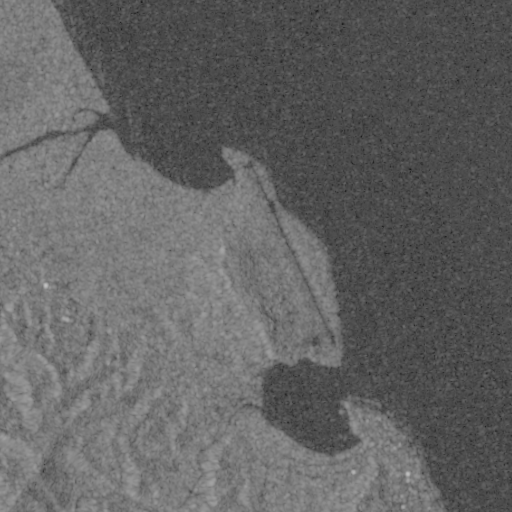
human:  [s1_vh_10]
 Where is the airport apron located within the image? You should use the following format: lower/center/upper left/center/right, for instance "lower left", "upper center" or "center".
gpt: The airport apron is located in the lower center of the image.
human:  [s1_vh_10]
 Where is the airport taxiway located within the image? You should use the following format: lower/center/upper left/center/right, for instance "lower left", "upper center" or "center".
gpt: The airport taxiway is located in the lower center of the image.
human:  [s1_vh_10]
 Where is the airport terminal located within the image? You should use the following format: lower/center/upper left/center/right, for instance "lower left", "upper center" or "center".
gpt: The airport terminal is located in the lower center of the image.
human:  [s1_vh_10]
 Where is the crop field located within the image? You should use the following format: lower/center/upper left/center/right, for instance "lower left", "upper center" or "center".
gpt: The crop field is located in the upper left of the image.
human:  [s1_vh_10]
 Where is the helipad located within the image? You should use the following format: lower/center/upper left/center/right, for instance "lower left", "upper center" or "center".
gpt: The helipad is located in the lower center of the image.
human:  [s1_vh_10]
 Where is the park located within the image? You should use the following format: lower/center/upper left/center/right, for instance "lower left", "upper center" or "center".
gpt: The park is located in the lower right of the image.
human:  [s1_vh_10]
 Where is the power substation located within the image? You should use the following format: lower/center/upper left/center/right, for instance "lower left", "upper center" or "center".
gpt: The power substation is located in the center left of the image.
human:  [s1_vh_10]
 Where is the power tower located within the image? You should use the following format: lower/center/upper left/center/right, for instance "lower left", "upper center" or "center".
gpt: The power tower is located in the center left of the image.
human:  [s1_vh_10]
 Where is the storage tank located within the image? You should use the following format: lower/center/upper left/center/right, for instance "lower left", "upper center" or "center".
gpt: The storage tank is located in the center left of the image.
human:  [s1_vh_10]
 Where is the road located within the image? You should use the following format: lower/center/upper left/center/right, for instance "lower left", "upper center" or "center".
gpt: There is no road in the image.

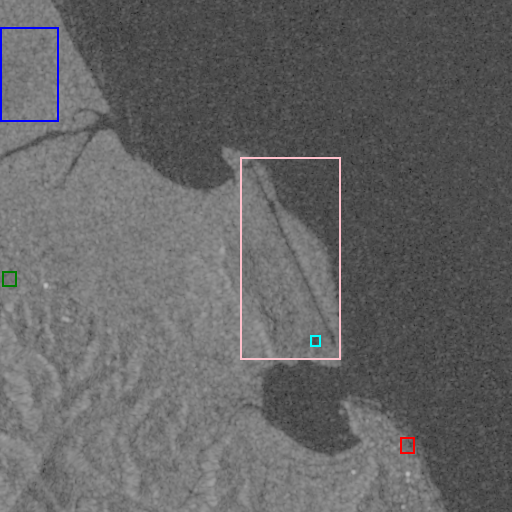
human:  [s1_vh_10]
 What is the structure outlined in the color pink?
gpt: The structure outlined in pink is an airport.
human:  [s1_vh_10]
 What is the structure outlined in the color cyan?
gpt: The structure outlined in cyan is an airport apron.
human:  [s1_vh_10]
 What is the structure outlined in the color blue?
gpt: The structure outlined in blue is a crop field.
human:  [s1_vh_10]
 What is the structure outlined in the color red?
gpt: The structure outlined in red is a park.
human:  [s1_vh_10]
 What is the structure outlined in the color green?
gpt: The structure outlined in green is a power substation.
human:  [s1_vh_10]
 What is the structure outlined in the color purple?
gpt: There is no purple outline.